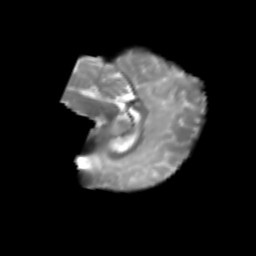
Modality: T2w
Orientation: sagittal
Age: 7
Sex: male
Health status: healthy